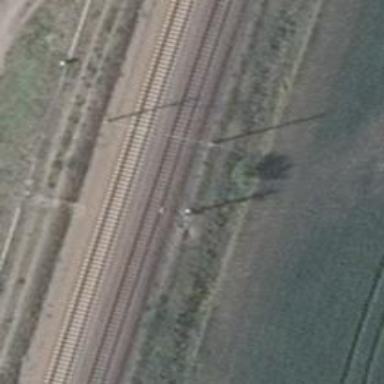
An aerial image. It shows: Railway signal.